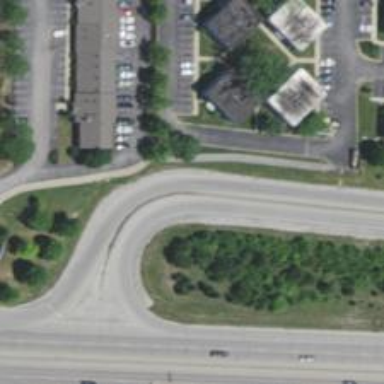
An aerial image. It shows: Trunk link highway.